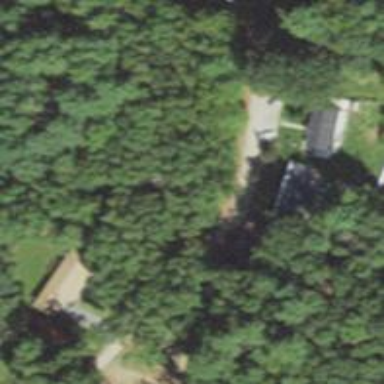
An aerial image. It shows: Residential driveway serving as service road.